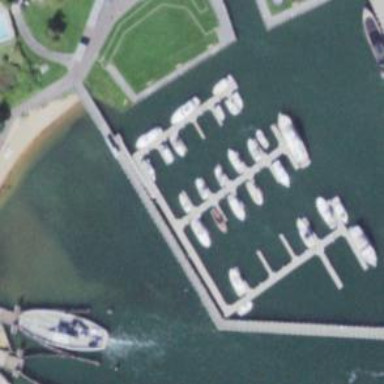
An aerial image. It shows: Marina area for leisure land.